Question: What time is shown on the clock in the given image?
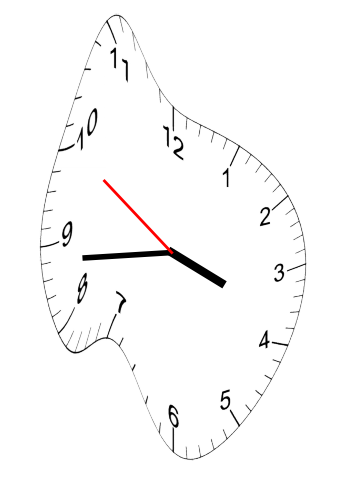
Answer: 03:43:50